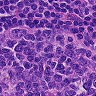
Metastatic tissue present: no